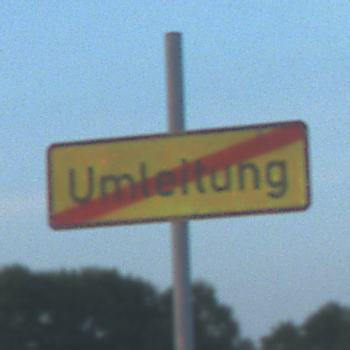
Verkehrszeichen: EndeDerUmleitungsankuendigung
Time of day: SunriseSunset
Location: Outdoor (Nature)
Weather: PartlyCloudy
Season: NotSpecified
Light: Natural